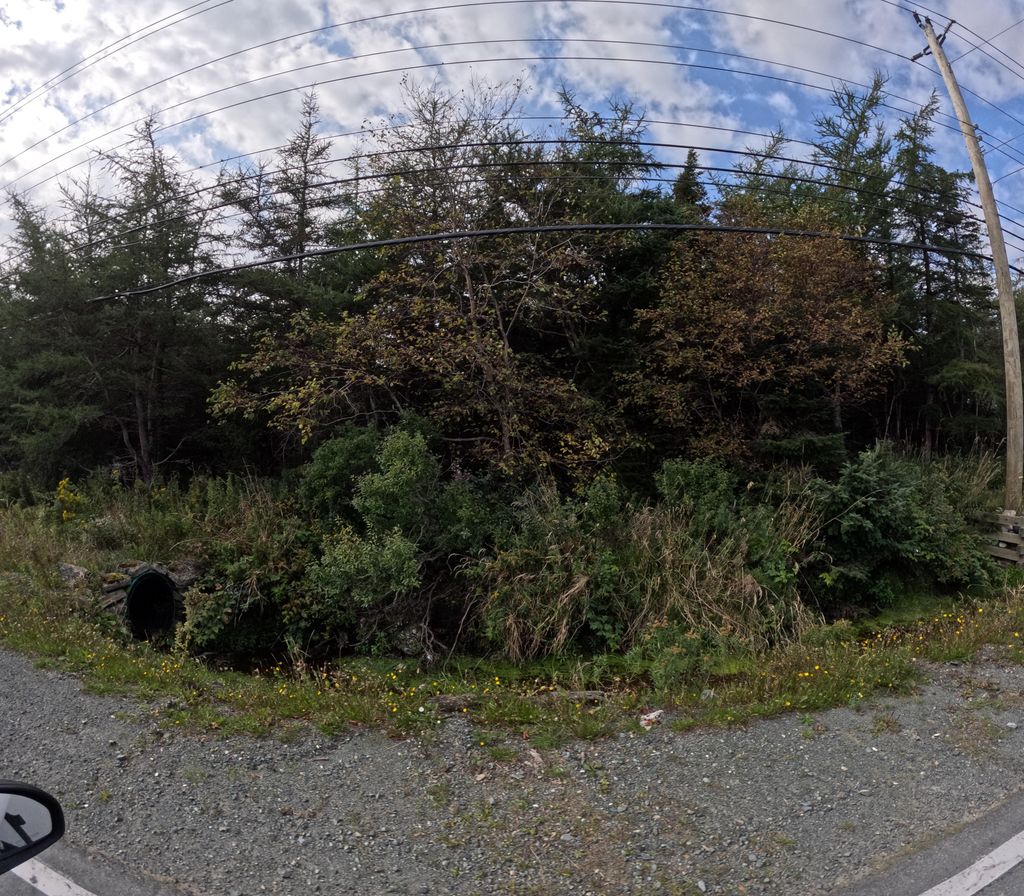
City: st_johns